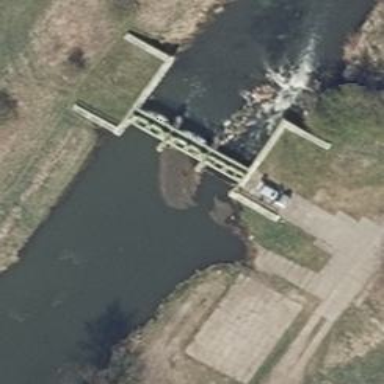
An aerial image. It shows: Weir in waterway.